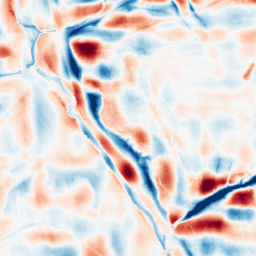
Category: wavelet
Decomposition family: wavelet_dwt
Decomposition parameters: wavelet: db4
level: 5
Upsampling method: edge_directed
Upsampling parameters: scale: 4
Upsampling scale: 4